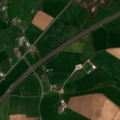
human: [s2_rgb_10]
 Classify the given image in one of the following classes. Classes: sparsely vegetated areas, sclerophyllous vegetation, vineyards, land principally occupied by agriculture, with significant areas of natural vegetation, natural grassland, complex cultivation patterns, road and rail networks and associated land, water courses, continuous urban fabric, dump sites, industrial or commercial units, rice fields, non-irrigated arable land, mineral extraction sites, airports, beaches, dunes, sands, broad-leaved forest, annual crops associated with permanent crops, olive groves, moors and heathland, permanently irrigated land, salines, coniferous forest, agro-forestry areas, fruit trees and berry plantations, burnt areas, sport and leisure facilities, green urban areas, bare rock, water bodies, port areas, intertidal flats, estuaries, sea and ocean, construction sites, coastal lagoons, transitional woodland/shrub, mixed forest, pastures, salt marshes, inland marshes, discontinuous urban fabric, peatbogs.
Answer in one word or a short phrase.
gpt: road and rail networks and associated land, non-irrigated arable land, pastures, complex cultivation patterns